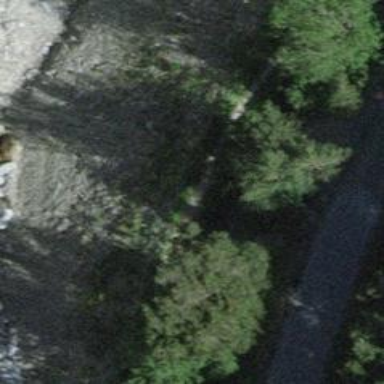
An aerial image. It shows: Canal culvert running through tunnel.